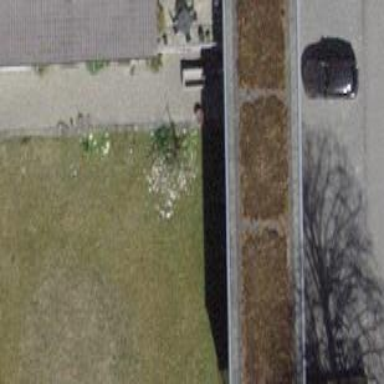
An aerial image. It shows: Garage building.